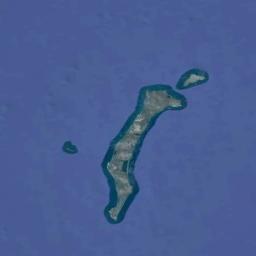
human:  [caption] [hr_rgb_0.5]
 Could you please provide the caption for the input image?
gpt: The island is like a pair of wings .

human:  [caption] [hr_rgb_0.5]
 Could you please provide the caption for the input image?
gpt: A big island and two small islands are surrounded by light blue waters .

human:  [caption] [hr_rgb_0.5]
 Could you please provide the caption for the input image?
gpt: The long strip-shaped island is surrounded by blue sea water, And the island has a green and yellow-brown color with a small island next to it .

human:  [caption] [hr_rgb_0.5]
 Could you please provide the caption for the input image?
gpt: The island is surrounded by water .

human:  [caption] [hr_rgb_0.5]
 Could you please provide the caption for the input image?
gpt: There are three islands on a blue sea .